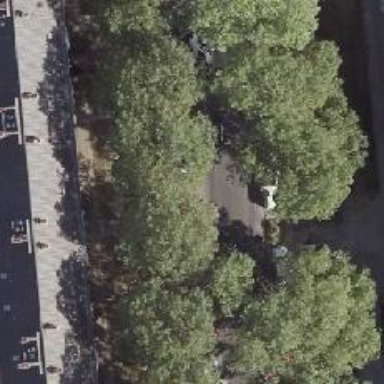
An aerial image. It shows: Avenue lined with broadleaved deciduous trees.